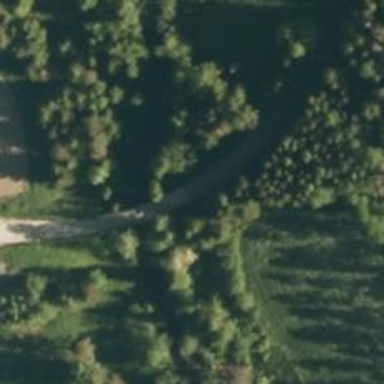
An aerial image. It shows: Unclassified road with bridge.